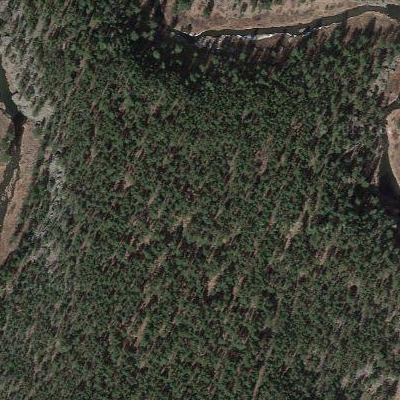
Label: eForest